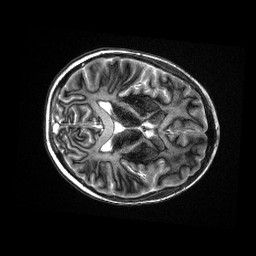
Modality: MP2RAGE
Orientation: axial
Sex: male
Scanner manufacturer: siemens
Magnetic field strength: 3 T
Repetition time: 5 s
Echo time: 0.00355 s